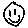
Label: smiley face